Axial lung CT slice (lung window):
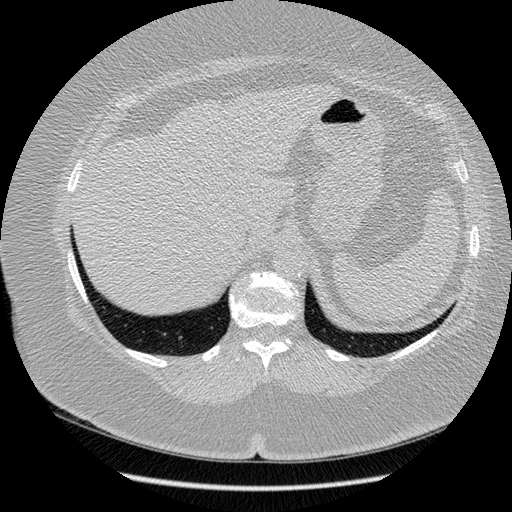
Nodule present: no